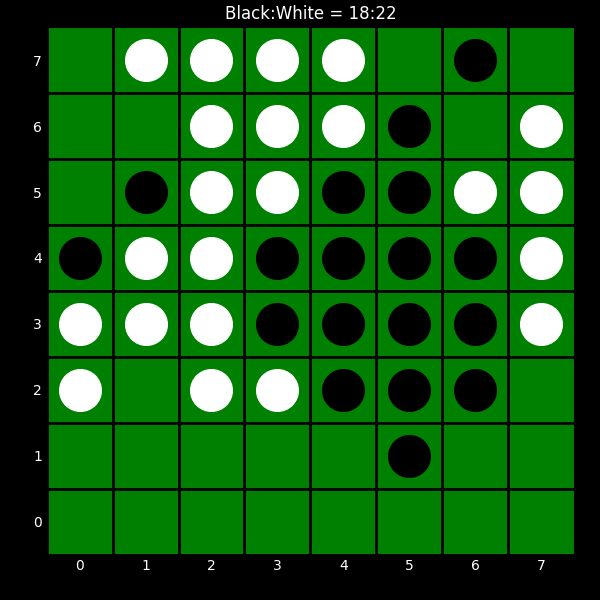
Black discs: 18
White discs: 22